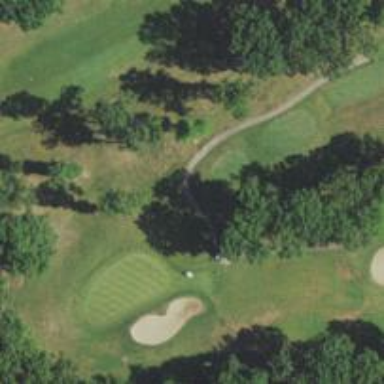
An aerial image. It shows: Golf cartpath that is also road path.